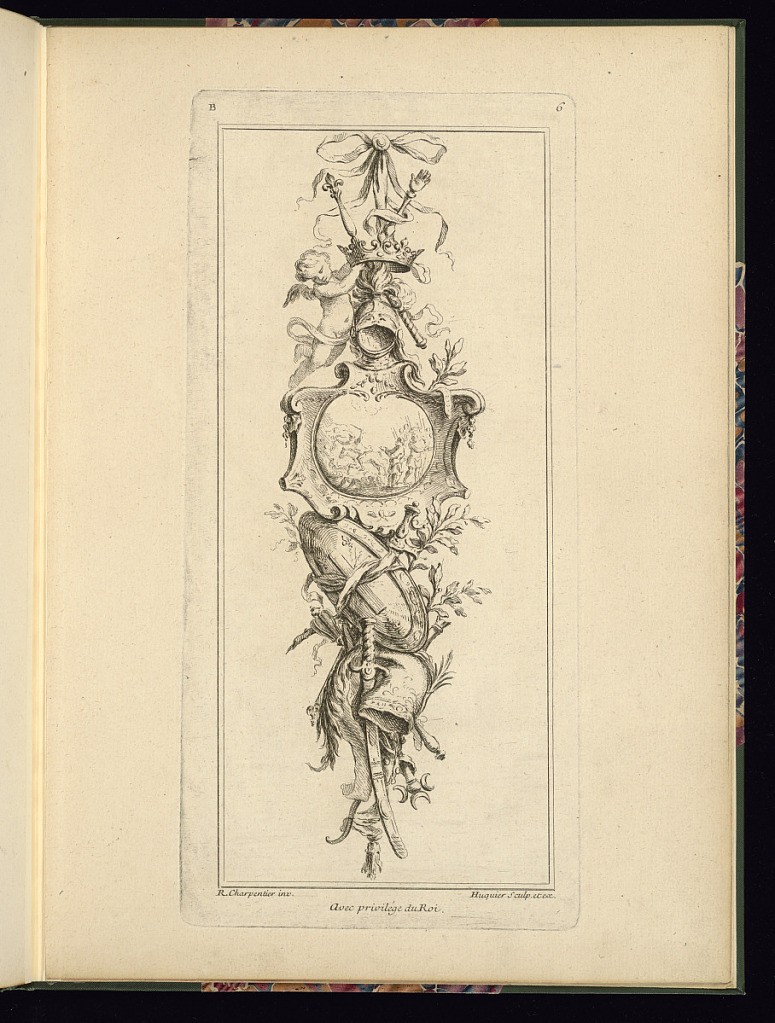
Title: Design for a Pendant Trophy
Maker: René Charpentier, French, 1680 - 1723
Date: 1738–61
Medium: Etching on laid paper
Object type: Print
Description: Within a double-lined frame, a design for an ornamental pendant trophy from a series of twelve plates. The trophy features arms and armor and framed cartouche depicting a battle scene, intertwined with foliate branches and ribbons. A flying putto holds onto a French crown at the top of the trophy, which is hanging from a tied ribbon. The plate is signed and numbered.